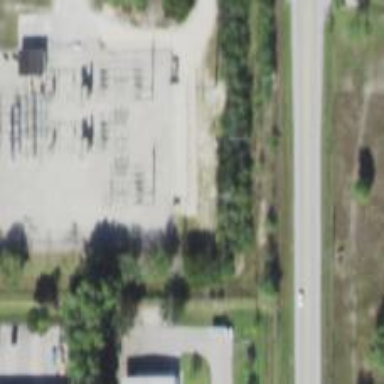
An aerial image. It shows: H-frame power tower with distinctive design.